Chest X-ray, PA view. Patient: 52 years old, sex M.
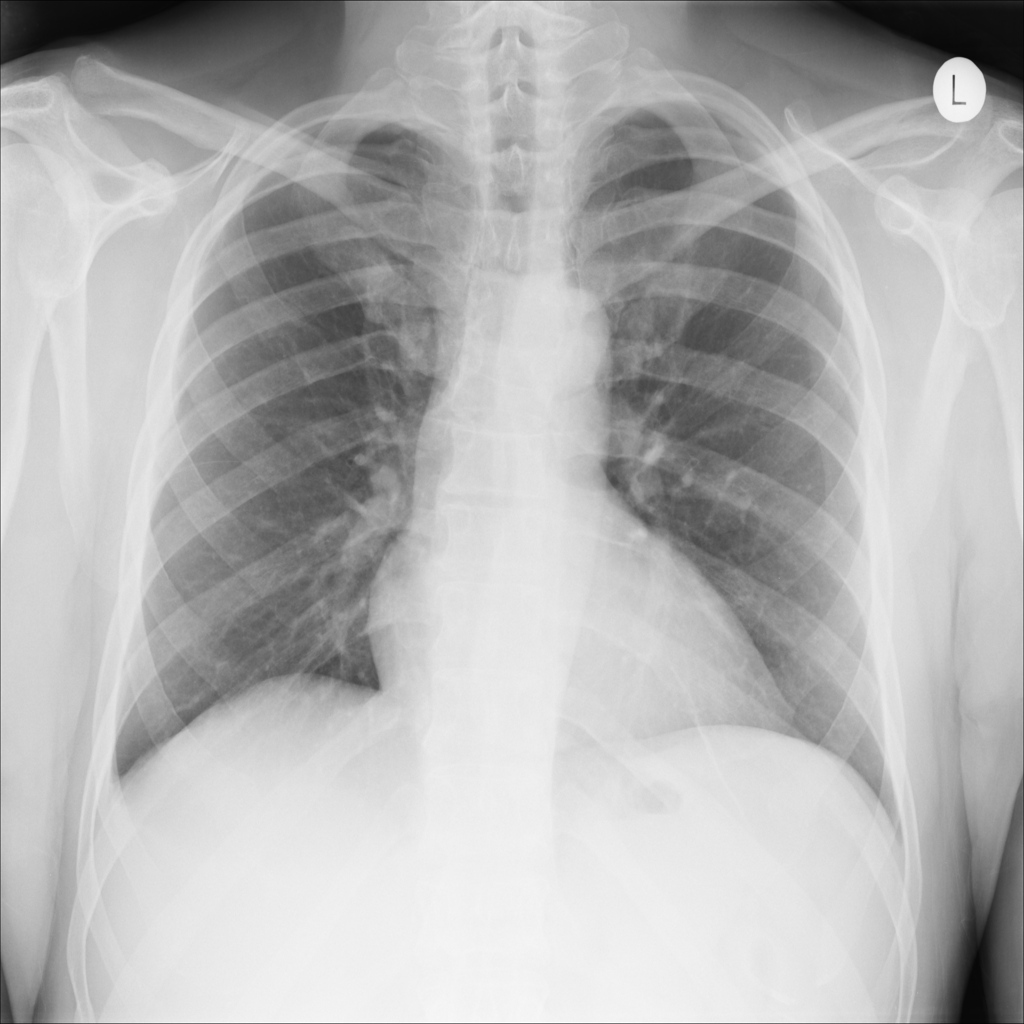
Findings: No Finding